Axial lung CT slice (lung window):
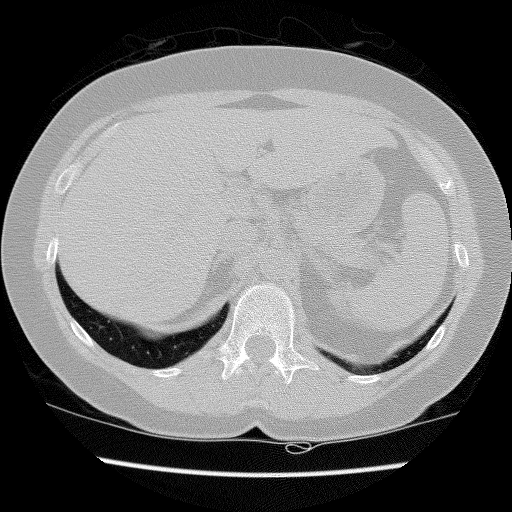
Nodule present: no